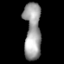
Tissue: lung
Cell type: Fibroblasts
Senescence score: 0.6013
Nuclear area (px): 931
Mean DAPI intensity: 157.797